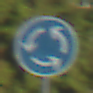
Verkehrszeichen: Kreisverkehr
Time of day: SunriseSunset
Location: Outdoor (Suburban)
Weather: PartlyCloudy
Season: NotSpecified
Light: Natural